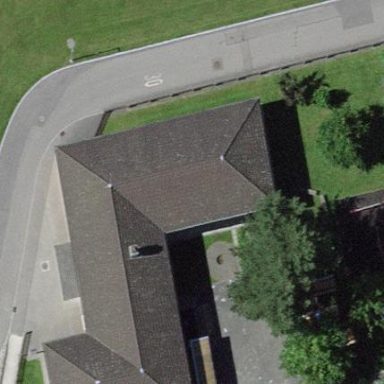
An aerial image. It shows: Kindergarten building.